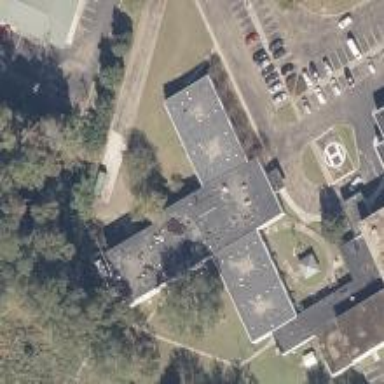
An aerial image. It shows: Nursing home.